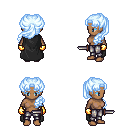
a pixel art fantasy rpg character, female body template, human, dark skin, black cape, metal pants, white cyan princess hairstyle, gold gloves, dagger, four views (front, back, left, right), 2x2 character sprite sheet, small pixel art, hard edges, no anti-aliasing